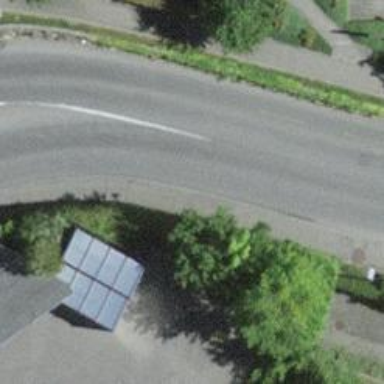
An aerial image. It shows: Tertiary road with sidewalks on both sides.